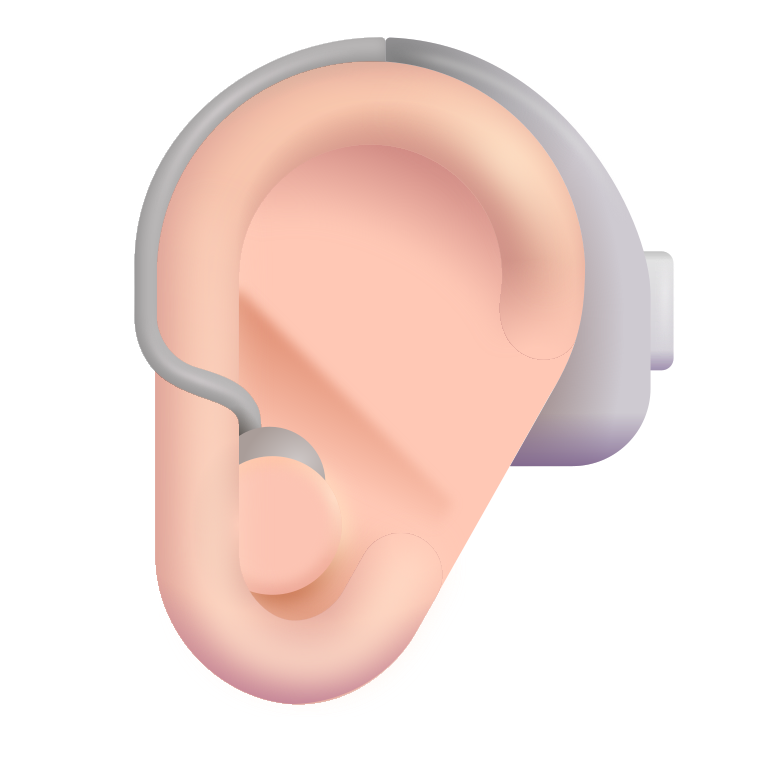
ear with hearing aid color light